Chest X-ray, PA view. Patient: 32 years old, sex M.
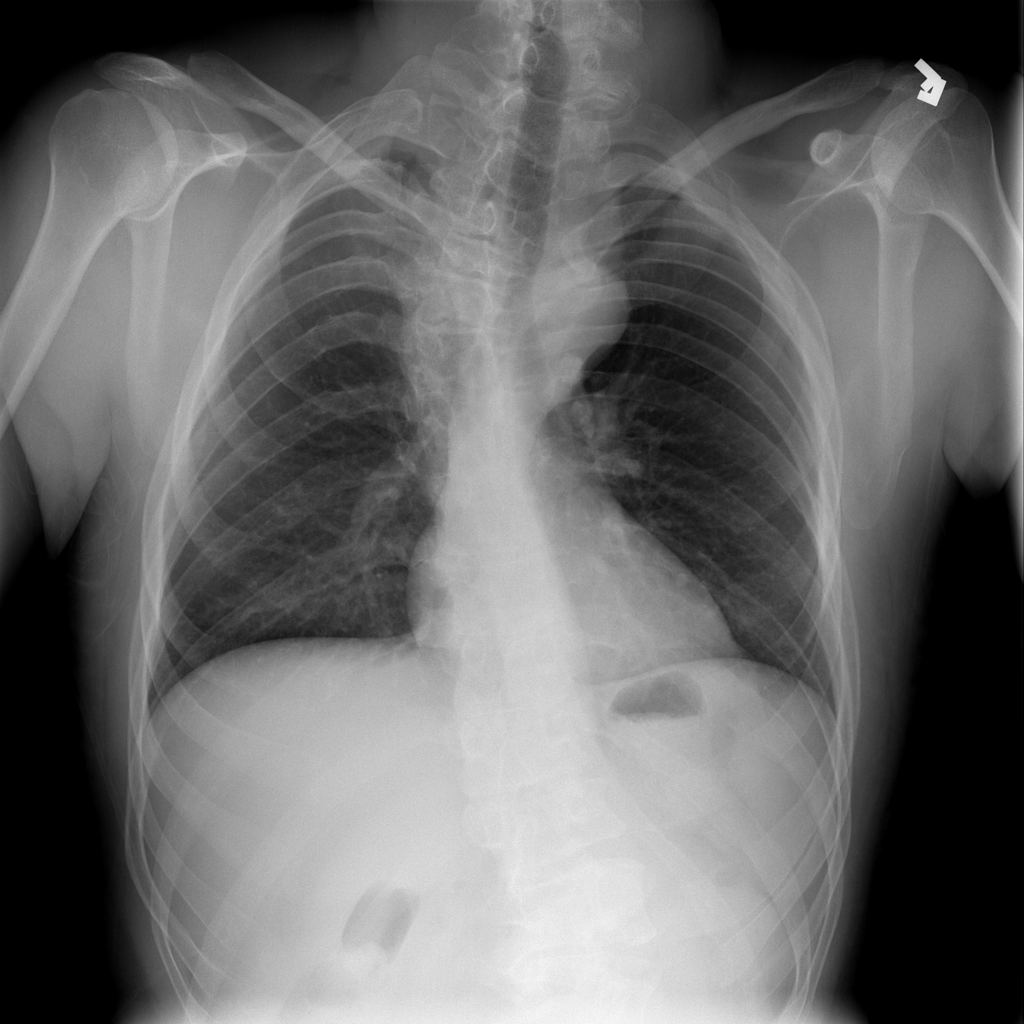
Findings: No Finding